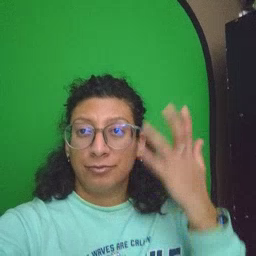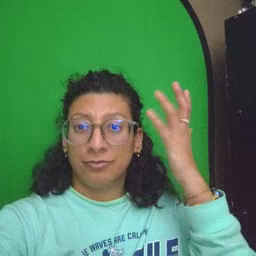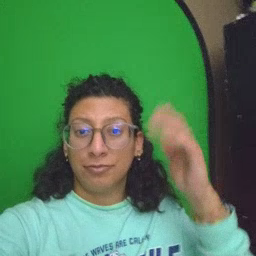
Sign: tree